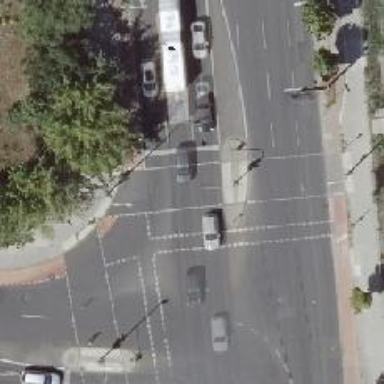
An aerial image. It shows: Crossing with traffic signals.